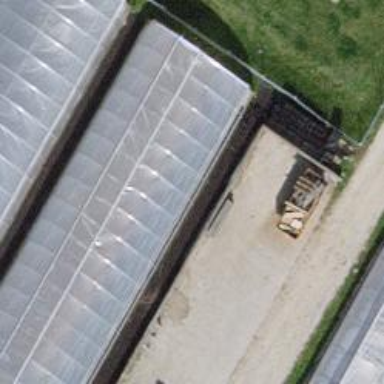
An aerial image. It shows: Greenhouse.